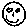
Label: smiley face